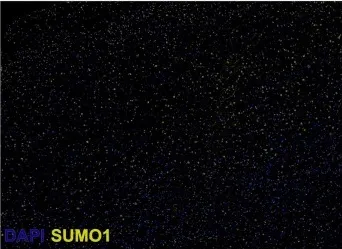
Composite wide-field fluorescent multiplex immunohistochemistry (mIHC) images (yellow, SUMO1; red, SUMO2/3; blue, DAPI,). (B) Contralateral, SUMO1.
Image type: pathology (immunostaining)